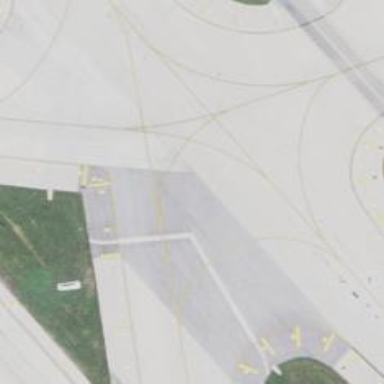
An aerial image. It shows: View of taxiway at the airport.